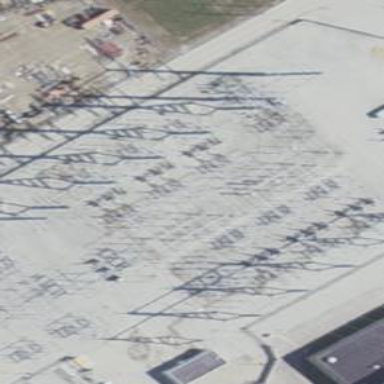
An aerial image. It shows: Switch for power supply.